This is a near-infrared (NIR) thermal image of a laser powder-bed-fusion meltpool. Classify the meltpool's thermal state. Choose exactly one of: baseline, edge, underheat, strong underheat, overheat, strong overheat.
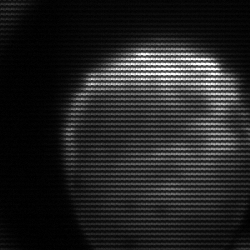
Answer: edge